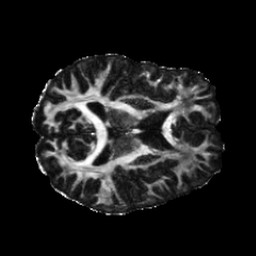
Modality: FA
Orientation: axial
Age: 30
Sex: male
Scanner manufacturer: siemens
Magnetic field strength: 6.98 T
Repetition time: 7.776 s
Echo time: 0.076 s